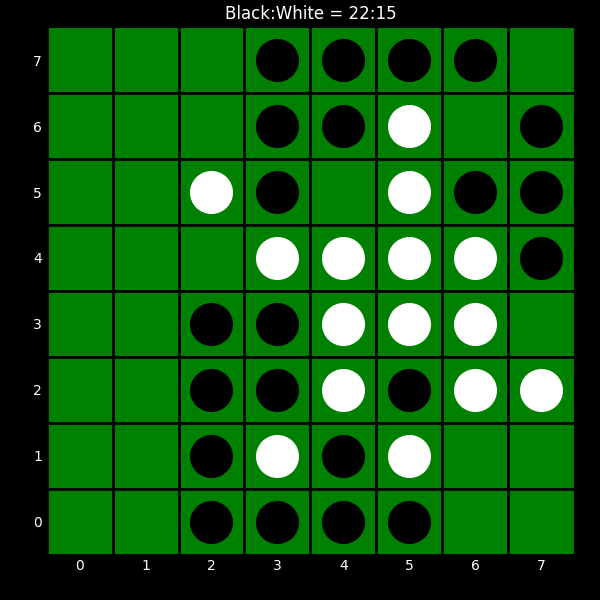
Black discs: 22
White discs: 15